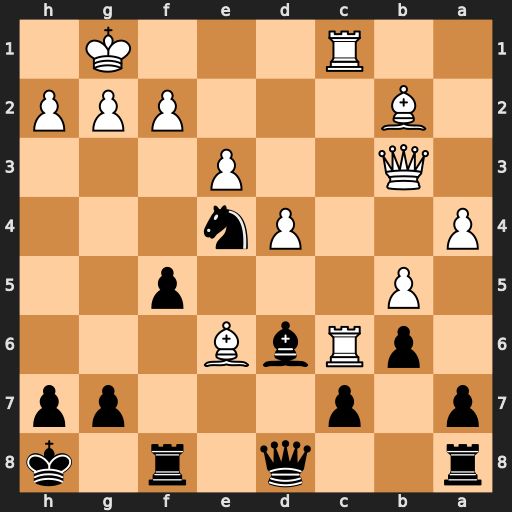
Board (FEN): r2q1r1k/p1p3pp/1pRbB3/1P3p2/P2Pn3/1Q2P3/1B3PPP/2R3K1
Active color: b
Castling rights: -
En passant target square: -
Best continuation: Bxh2+ Kxh2 Qh4+ Kg1 Qxf2+